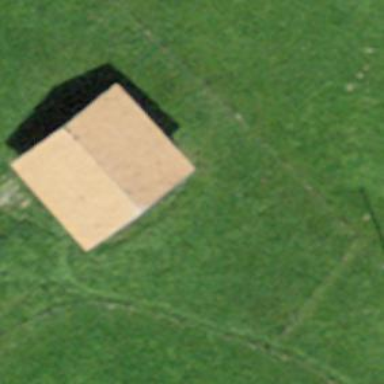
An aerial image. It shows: Barn.